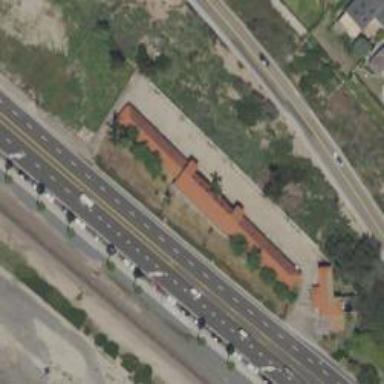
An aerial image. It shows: Building that is motel.